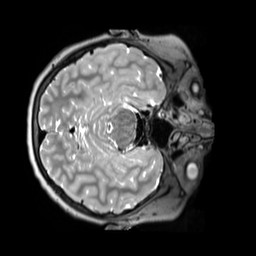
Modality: T2w
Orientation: axial
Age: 10
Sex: female
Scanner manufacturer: siemens
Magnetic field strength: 3 T
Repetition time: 3.2 s
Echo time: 0.408 s